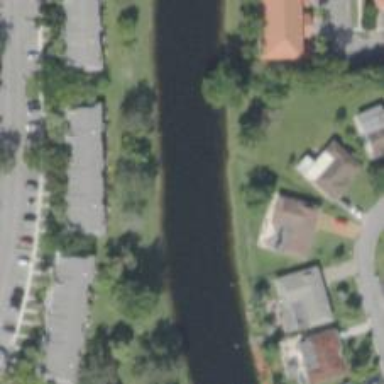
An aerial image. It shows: Canal.